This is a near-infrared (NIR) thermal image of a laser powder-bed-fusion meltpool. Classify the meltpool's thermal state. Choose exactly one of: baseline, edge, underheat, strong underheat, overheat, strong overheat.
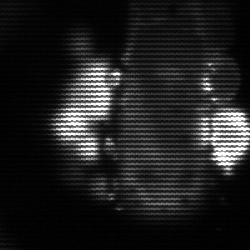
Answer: strong underheat